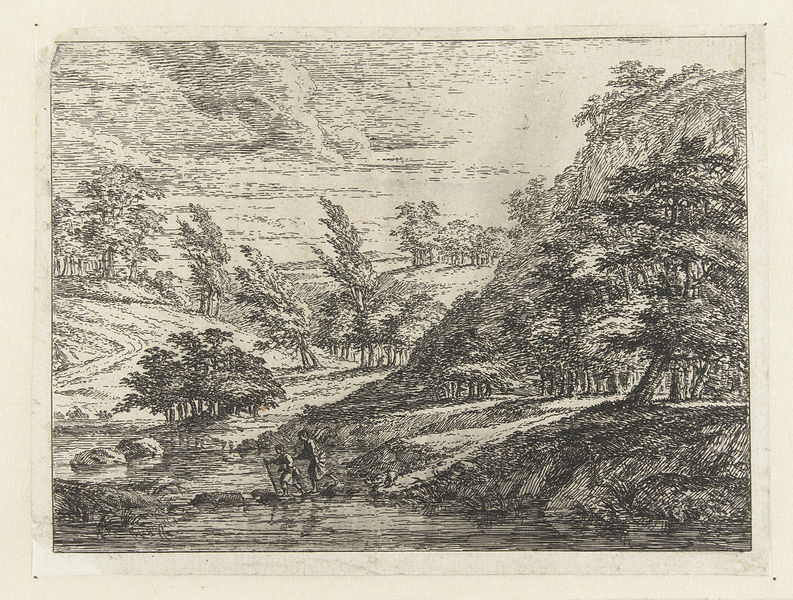
Titel: Landschap met Tobias en zijn hond en de engel Raphael
Künstler: Karel Dujardin
Standort: Amsterdam
Institution: Rijksmuseum
Schlagwörter: noir, lac, gravure, arbre, paysage, fleuve, paysan, pierre, enfants, enfant, baton, colline, forêt, rivière, estampe, marche, patre, ruisseau, frère, soeur, frères, rivère, eau-forte, eau-foret, baton marche